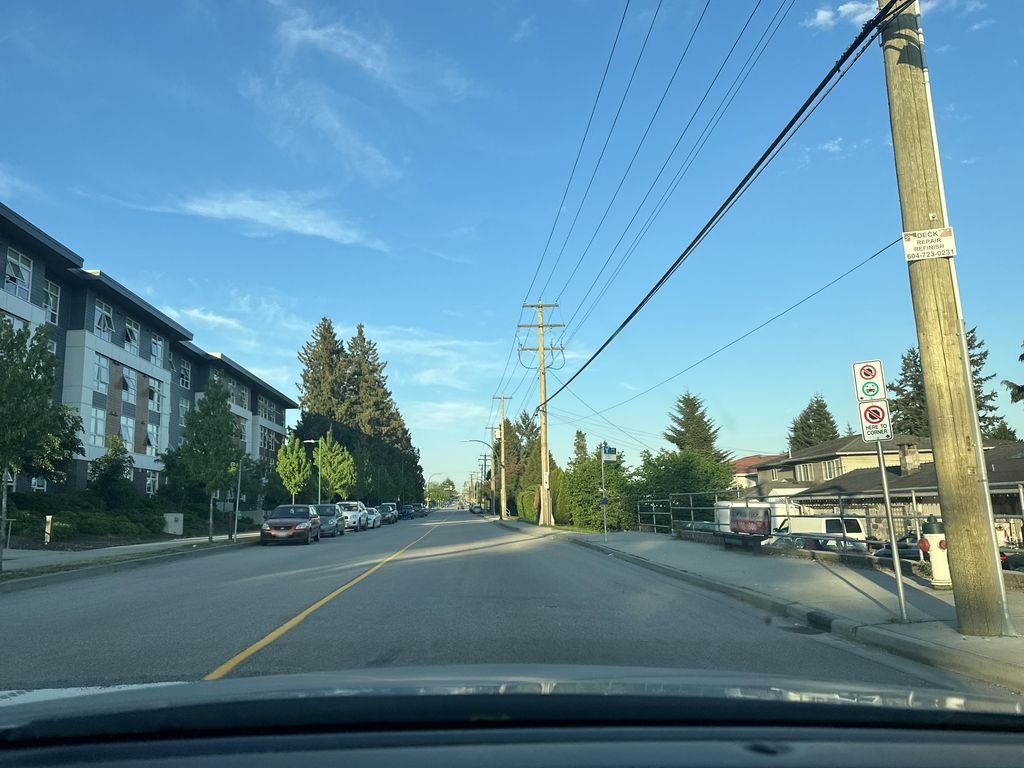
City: vancouver